Interaction volume radius: 5 \u00c5
Interaction volume height: 35 \u00c5
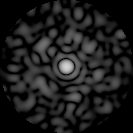
Disorder parameter: 0.8431